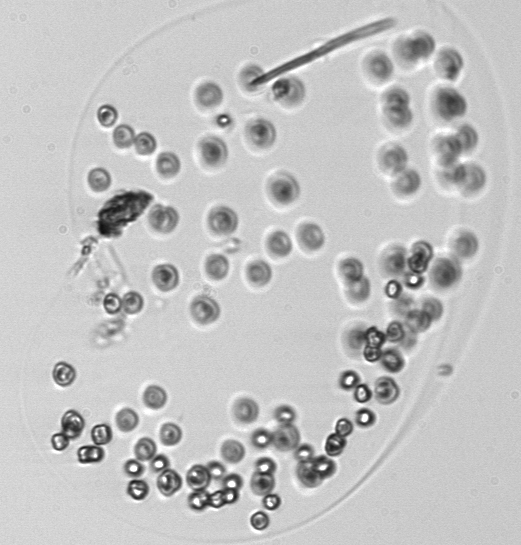
Label: Phaeocystis